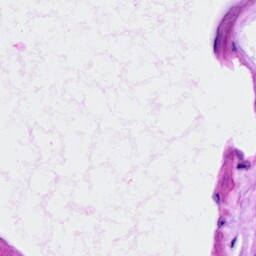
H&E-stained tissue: Ovarian